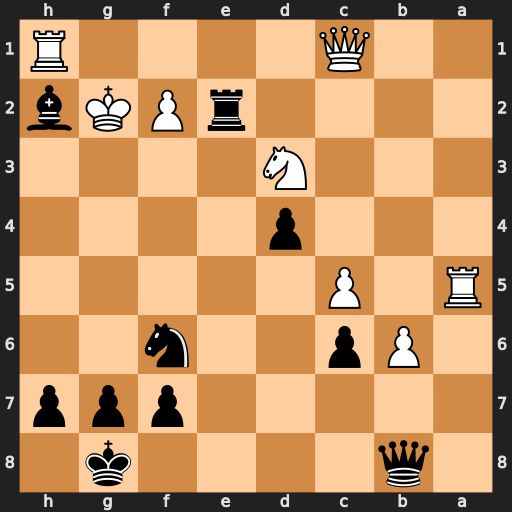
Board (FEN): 1q4k1/5ppp/1Pp2n2/R1P5/3p4/3N4/4rPKb/2Q4R
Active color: b
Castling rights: -
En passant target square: -
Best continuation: Qg3+ Kf1 Qxd3